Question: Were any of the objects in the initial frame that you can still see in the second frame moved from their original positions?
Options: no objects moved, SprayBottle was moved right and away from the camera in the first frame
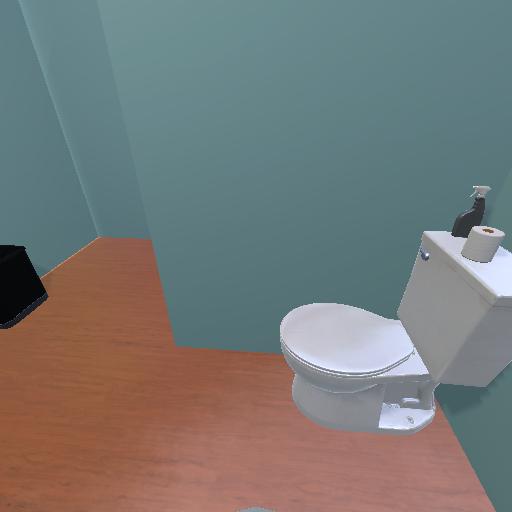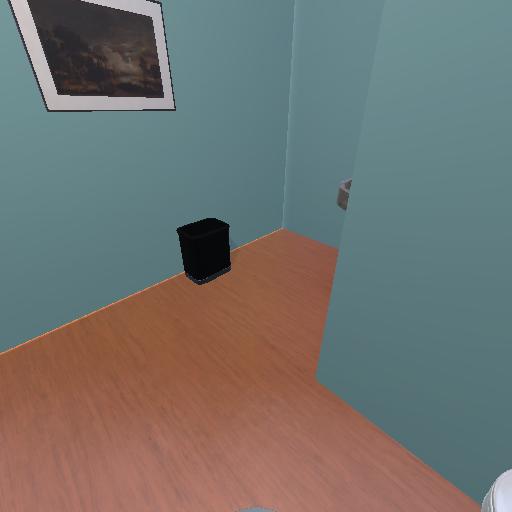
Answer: no objects moved